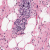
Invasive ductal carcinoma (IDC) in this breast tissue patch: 0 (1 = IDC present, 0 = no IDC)